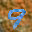
Label: 9